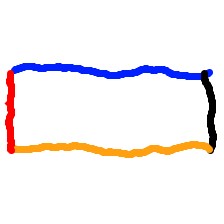
Shape: rectangle